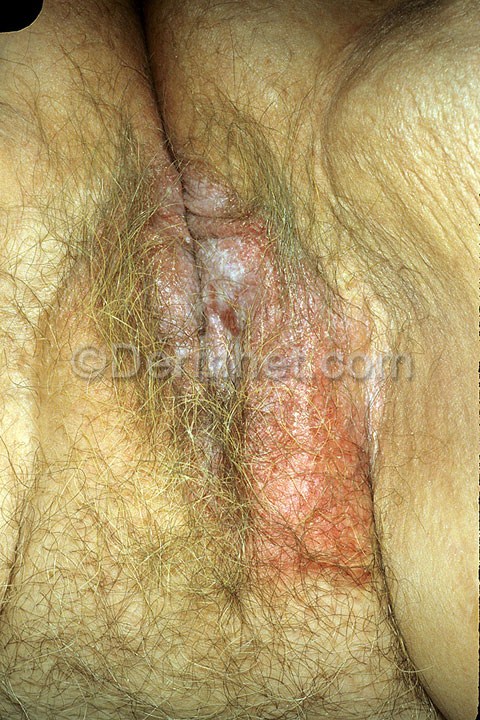
Disease: Actinic Keratosis Basal Cell Carcinoma and other Malignant Lesions